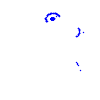
Particle: pion